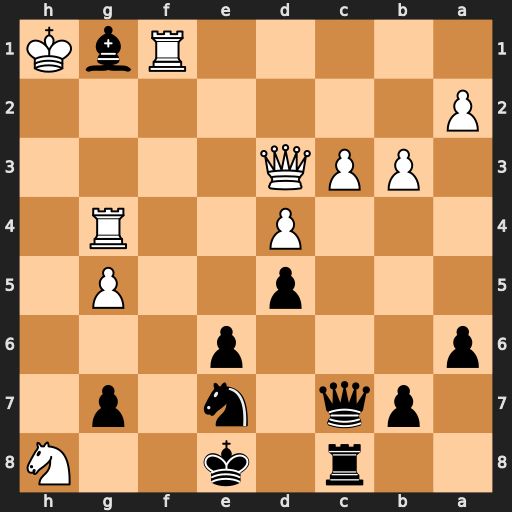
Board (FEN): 2r1k2N/1pq1n1p1/p3p3/3p2P1/3P2R1/1PPQ4/P7/5RbK
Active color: b
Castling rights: -
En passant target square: -
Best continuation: Qh2#